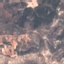
Land use / land cover class: HerbaceousVegetation